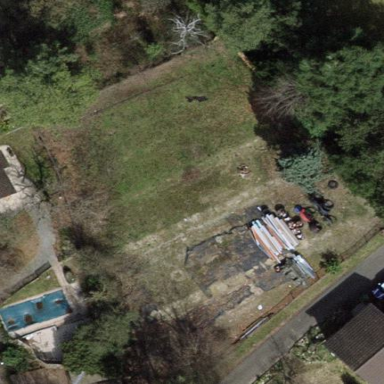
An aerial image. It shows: Garden surrounded by fence.